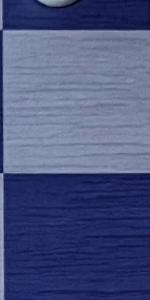
Label: Empty